Question: In my first column of my table, the displayed value is offset from the left edge.
Example

Notice the offset of the date value compared to the ItemId value
'''
TableViewerColumn col = new TableViewerColumn(this , SWT.NONE);
col.getColumn().setWidth(125);
col.getColumn().setText("Date Created");
col.setLabelProvider(new ColumnLabelProvider() {
@Override
public String getText(Object element) {
AplotSaveDataModel.SaveData p = (AplotSaveDataModel.SaveData) element;
return p.getDateTime();
}
});
col = new TableViewerColumn(this , SWT.NONE);
col.getColumn().setWidth(100);
col.getColumn().setText("ItemId");
col.setLabelProvider(new ColumnLabelProvider() {
@Override
public String getText(Object element) {
AplotSaveDataModel.SaveData p = (AplotSaveDataModel.SaveData) element;
return p.getItemId();
}
});
'''
Looking at the code above I do not see why they would be a difference?
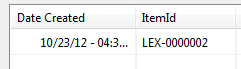
Answer: That's one of the very annoying SWT bugs when using windows. <URL> is the bug report. In windows, if the table contains an image which is not in the first column, the first column will show this "gap".
You can use a dirty fix by skipping the first column (not using it) and setting its width to zero.
As far as I remember correctly, this will introduce some minor glitches when using MacOS.
---
There is a very hacky work-around <URL> as well.